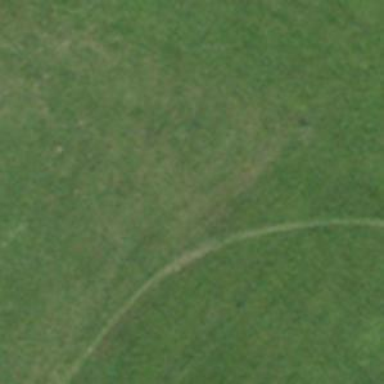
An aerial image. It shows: Path covered in grass.